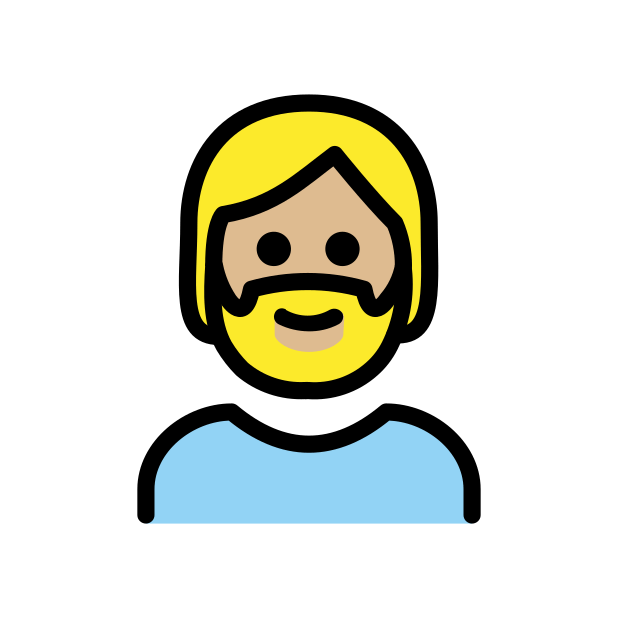
person: medium-light skin tone, beard